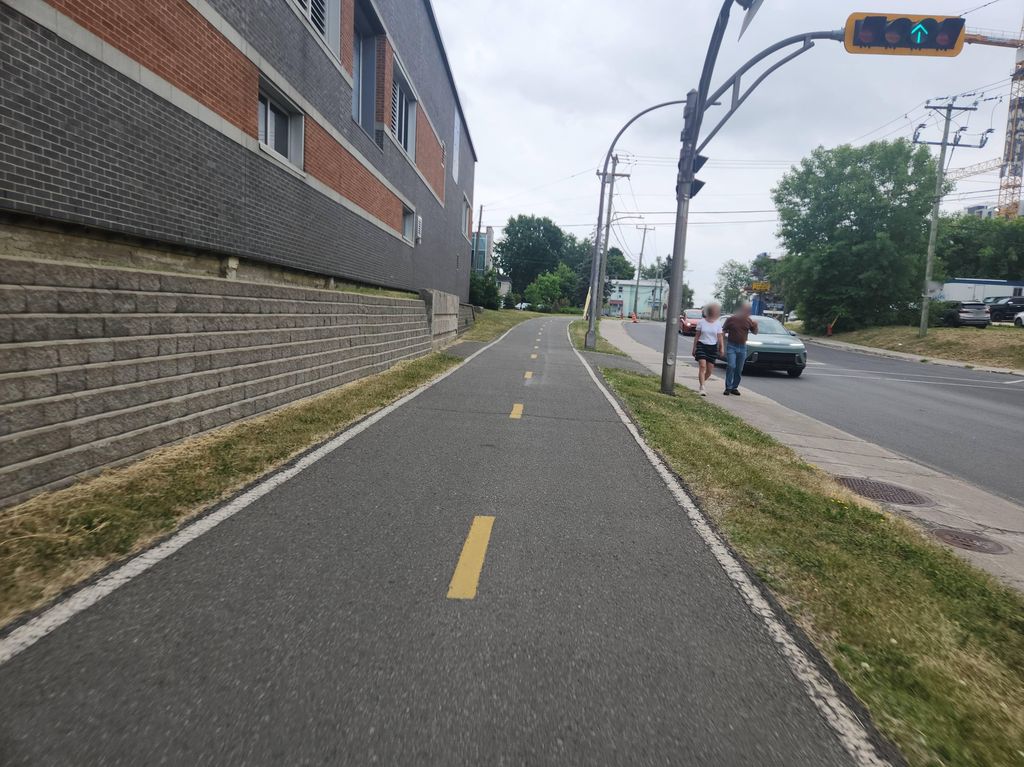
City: montreal